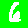
Digit: 6